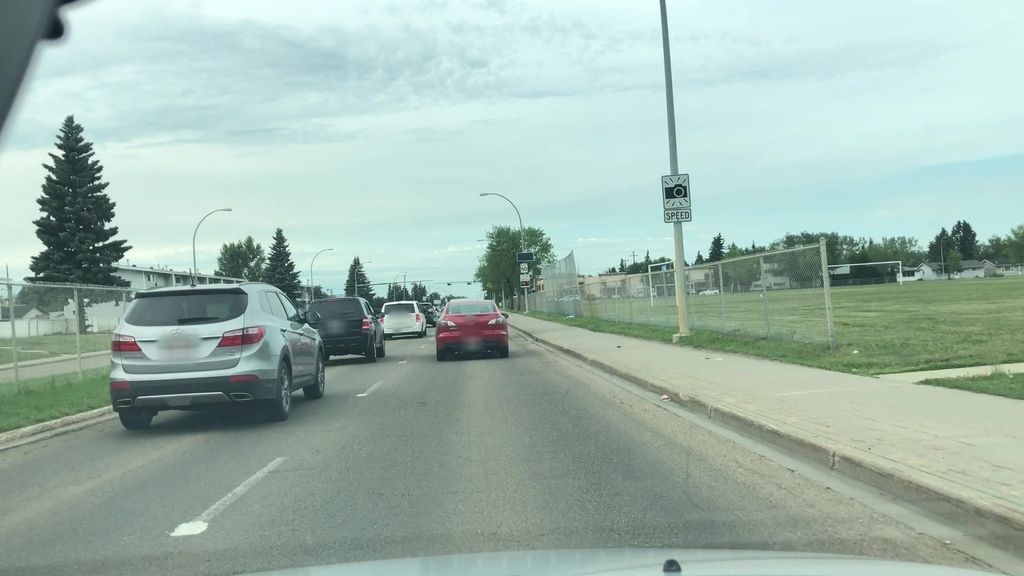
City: edmonton